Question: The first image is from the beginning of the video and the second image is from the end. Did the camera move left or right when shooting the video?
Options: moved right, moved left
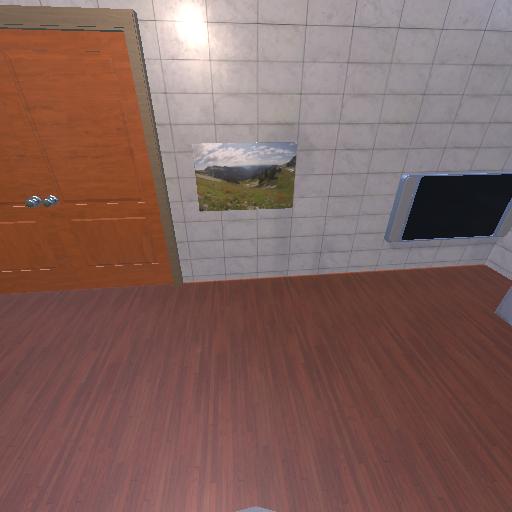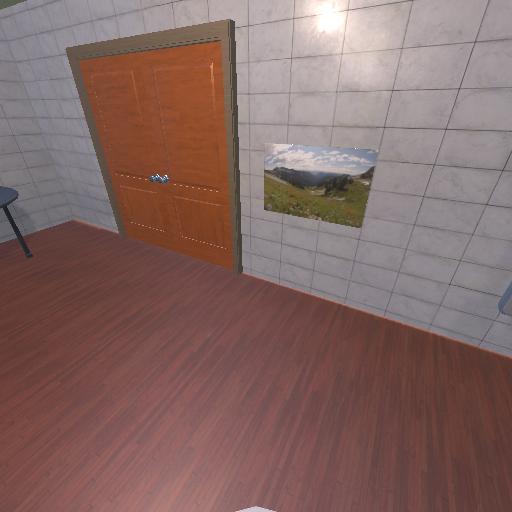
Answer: moved right